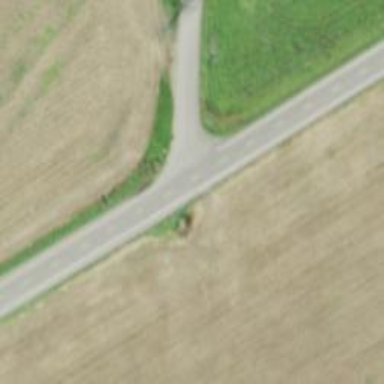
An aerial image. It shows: Stop road.